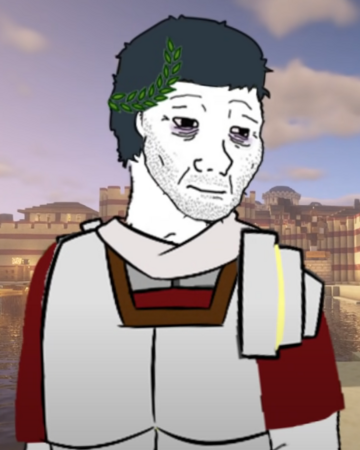
Label: 5_Wojak_with_Background